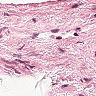
Metastatic tissue present: no